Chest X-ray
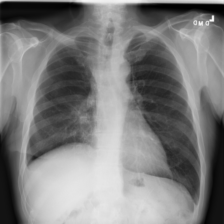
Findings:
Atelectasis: negative
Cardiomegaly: negative
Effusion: negative
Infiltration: negative
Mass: negative
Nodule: negative
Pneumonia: negative
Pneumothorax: negative
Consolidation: negative
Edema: negative
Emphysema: negative
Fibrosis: negative
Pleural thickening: negative
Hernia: negative